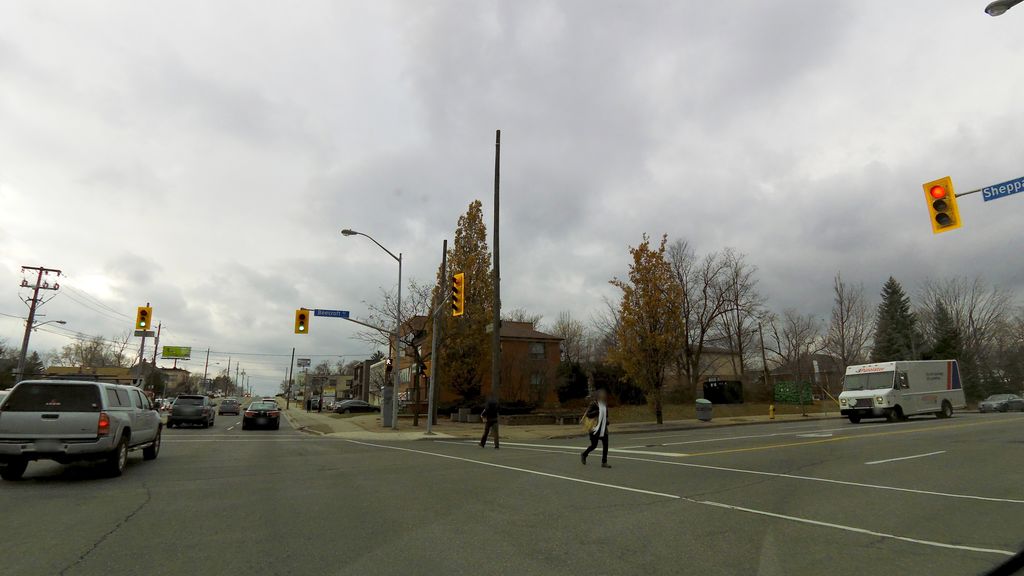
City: toronto